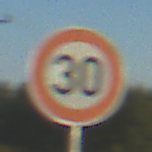
Verkehrszeichen: Geschwindigkeit30
Umgebung: Outdoor, RoadRail
Tageszeit: SunriseSunset
Wetter: Clear
Licht: Natural
Jahreszeit: NotSpecified
Kontrast: HighContrast